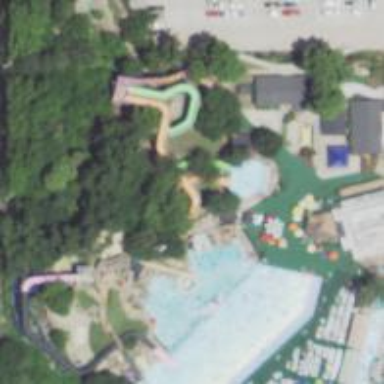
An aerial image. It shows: Tourism attraction featuring water slide.